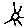
Label: sun